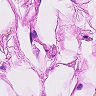
Metastatic tissue present: no